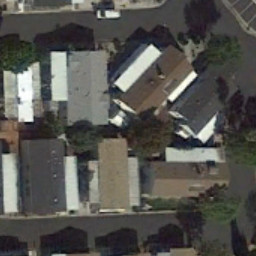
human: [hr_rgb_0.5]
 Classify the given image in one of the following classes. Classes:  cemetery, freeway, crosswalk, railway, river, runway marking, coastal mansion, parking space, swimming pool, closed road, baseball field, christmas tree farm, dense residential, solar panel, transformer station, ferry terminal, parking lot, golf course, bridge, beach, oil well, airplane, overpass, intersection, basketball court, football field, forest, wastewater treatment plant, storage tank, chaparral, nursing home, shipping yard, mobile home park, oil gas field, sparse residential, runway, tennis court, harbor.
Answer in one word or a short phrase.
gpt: mobile home park